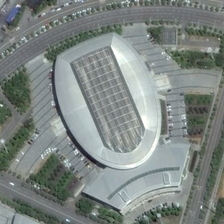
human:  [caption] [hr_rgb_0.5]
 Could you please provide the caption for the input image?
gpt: an oval silver gray center building surrounded by green trees sparsely is near a curved road .

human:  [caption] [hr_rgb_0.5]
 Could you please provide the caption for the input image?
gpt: an oval silver gray center building surrounded by green trees sparsely is near a curved road .

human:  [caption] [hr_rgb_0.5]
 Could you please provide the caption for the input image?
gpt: an oval silver gray center building surrounded by green trees sparsely is near a curved road .

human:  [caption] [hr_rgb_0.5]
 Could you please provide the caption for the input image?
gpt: an oval silver gray center building surrounded by green trees sparsely is near a curved road .

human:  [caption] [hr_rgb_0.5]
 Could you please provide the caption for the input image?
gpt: an oval silver gray center building surrounded by green trees sparsely is near a curved road .